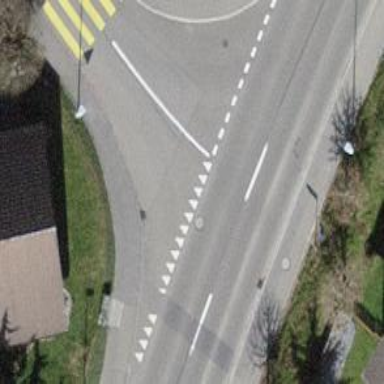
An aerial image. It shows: Road with "give way" sign.